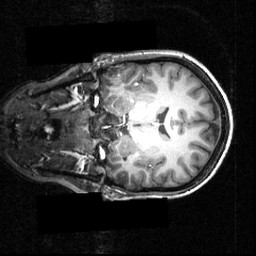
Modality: T1w
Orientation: coronal
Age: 24
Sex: female
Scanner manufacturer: siemens
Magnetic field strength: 3.951 T
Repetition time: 1.5 s
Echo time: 0.00335 s